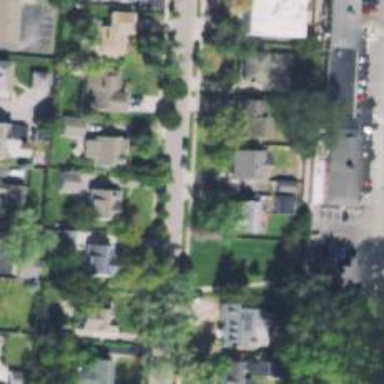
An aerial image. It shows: Residential driveway serving as service road.